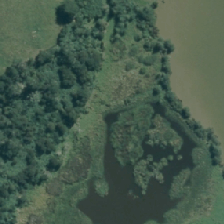
Land cover: herbaceous_freshwater_vege